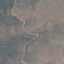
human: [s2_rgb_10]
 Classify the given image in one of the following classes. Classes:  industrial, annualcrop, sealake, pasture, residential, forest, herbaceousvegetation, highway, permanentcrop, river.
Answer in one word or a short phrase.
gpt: HerbaceousVegetation